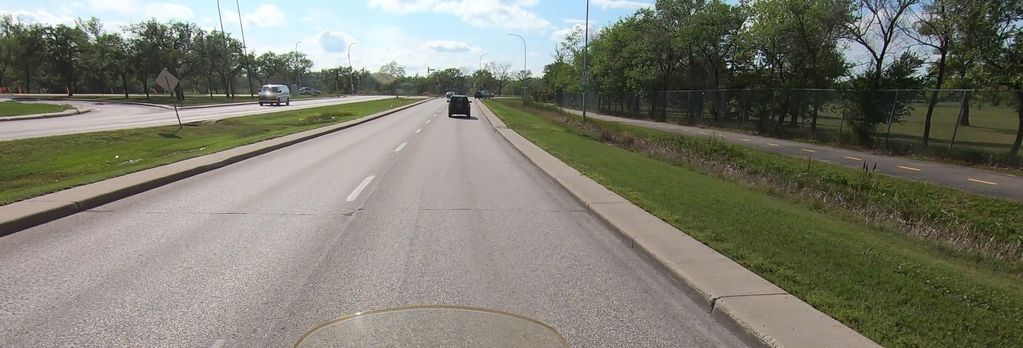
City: winnipeg